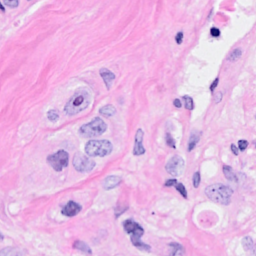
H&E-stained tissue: Breast